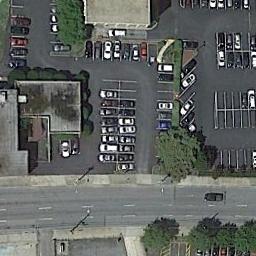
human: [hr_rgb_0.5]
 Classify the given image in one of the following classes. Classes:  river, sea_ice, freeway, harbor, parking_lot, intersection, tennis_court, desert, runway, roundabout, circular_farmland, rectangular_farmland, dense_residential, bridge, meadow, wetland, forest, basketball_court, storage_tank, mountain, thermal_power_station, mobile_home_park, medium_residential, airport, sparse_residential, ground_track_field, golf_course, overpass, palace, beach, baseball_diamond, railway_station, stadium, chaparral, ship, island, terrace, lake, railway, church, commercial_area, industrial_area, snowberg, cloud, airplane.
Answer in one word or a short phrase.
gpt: parking_lot